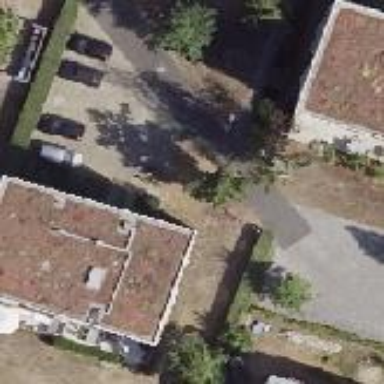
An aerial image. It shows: Flat-roofed residential building.